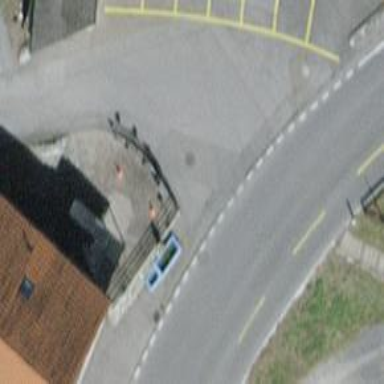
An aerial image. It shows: Bus stop with platform for public transport.